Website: home-depot
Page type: delivery-shipping
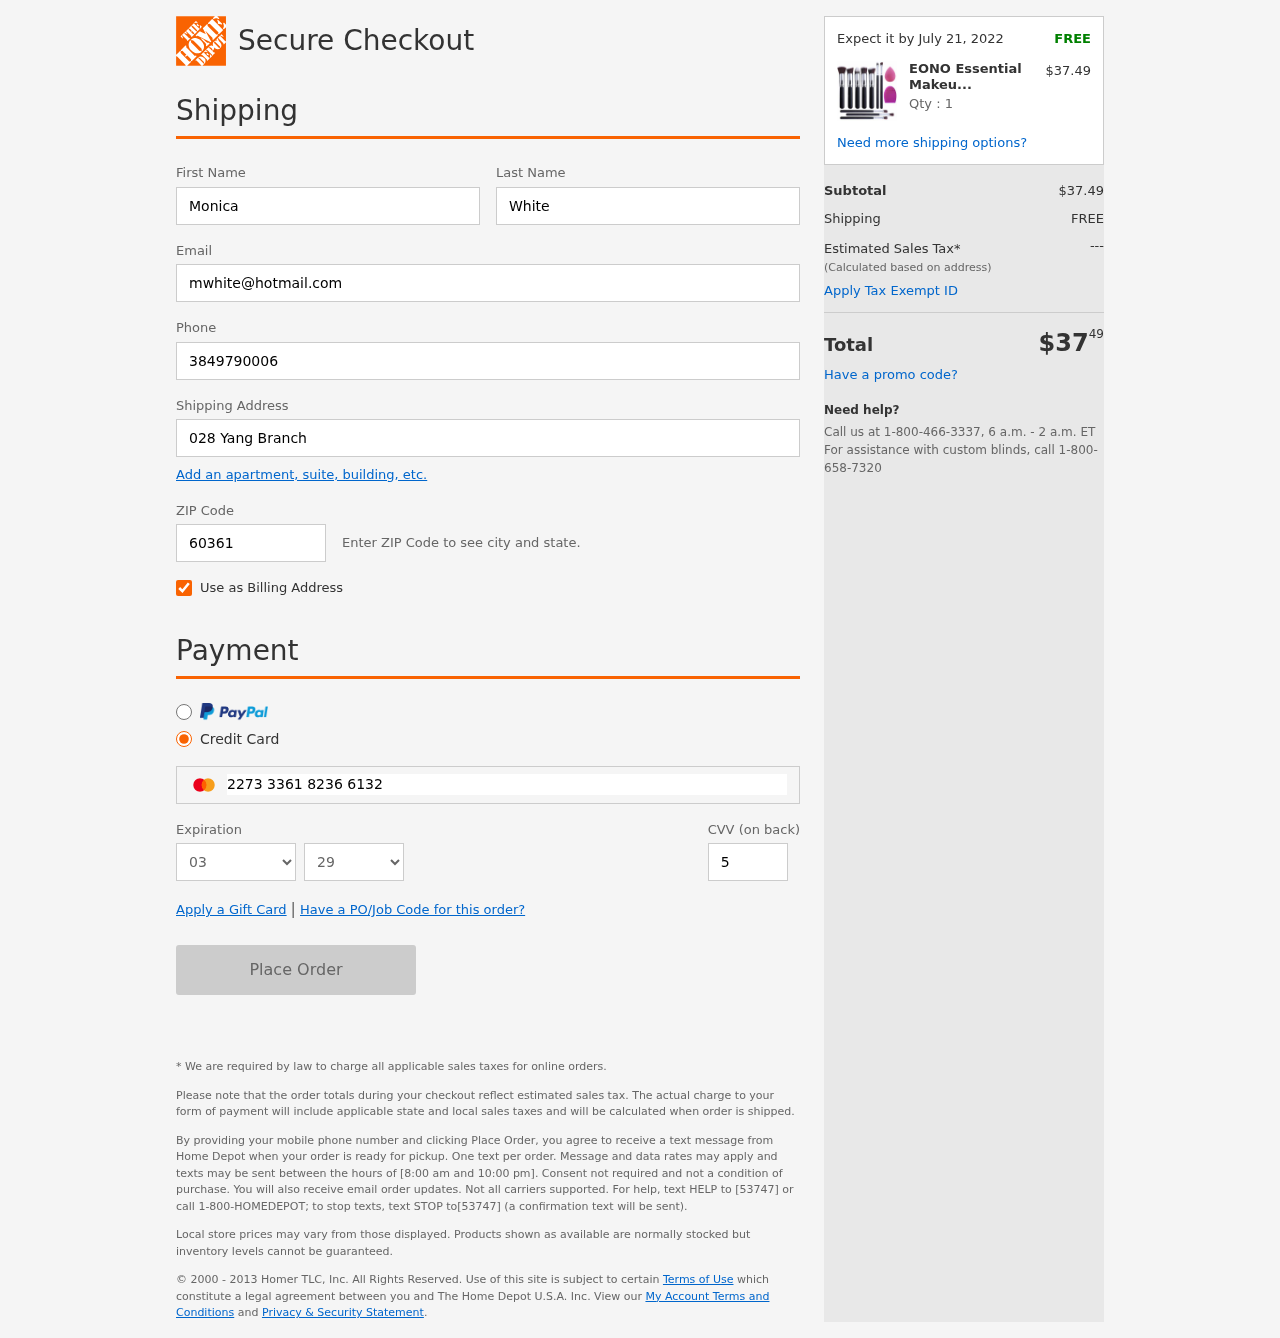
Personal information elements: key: PII_CARD_CVV
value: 560
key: PII_CARD_EXPIRY_MONTH
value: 03
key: PII_CARD_EXPIRY_YEAR
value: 29
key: PII_CARD_NUMBER
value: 2273 3361 8236 6132
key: PII_EMAIL
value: mwhite@hotmail.com
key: PII_FIRSTNAME
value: Monica
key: PII_LASTNAME
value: White
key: PII_PHONE
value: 3849790006
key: PII_POSTCODE
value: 60361
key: PII_STREET
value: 028 Yang Branch
Product elements: key: PRODUCT1_NAME
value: EONO Essential Makeup Brush Set Premium Synthetic Kabuki Foundation Face Powder Blush Eye Shadow Bru
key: PRODUCT1_PRICE
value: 37.49
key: PRODUCT1_QUANTITY
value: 1
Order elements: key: ORDER_DELIVERY_DATE
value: Expect it by July 21, 2022
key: ORDER_SUBTOTAL
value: $37.49
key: ORDER_SHIPPING_COST
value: FREE
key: ORDER_TOTAL
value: $3749